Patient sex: M
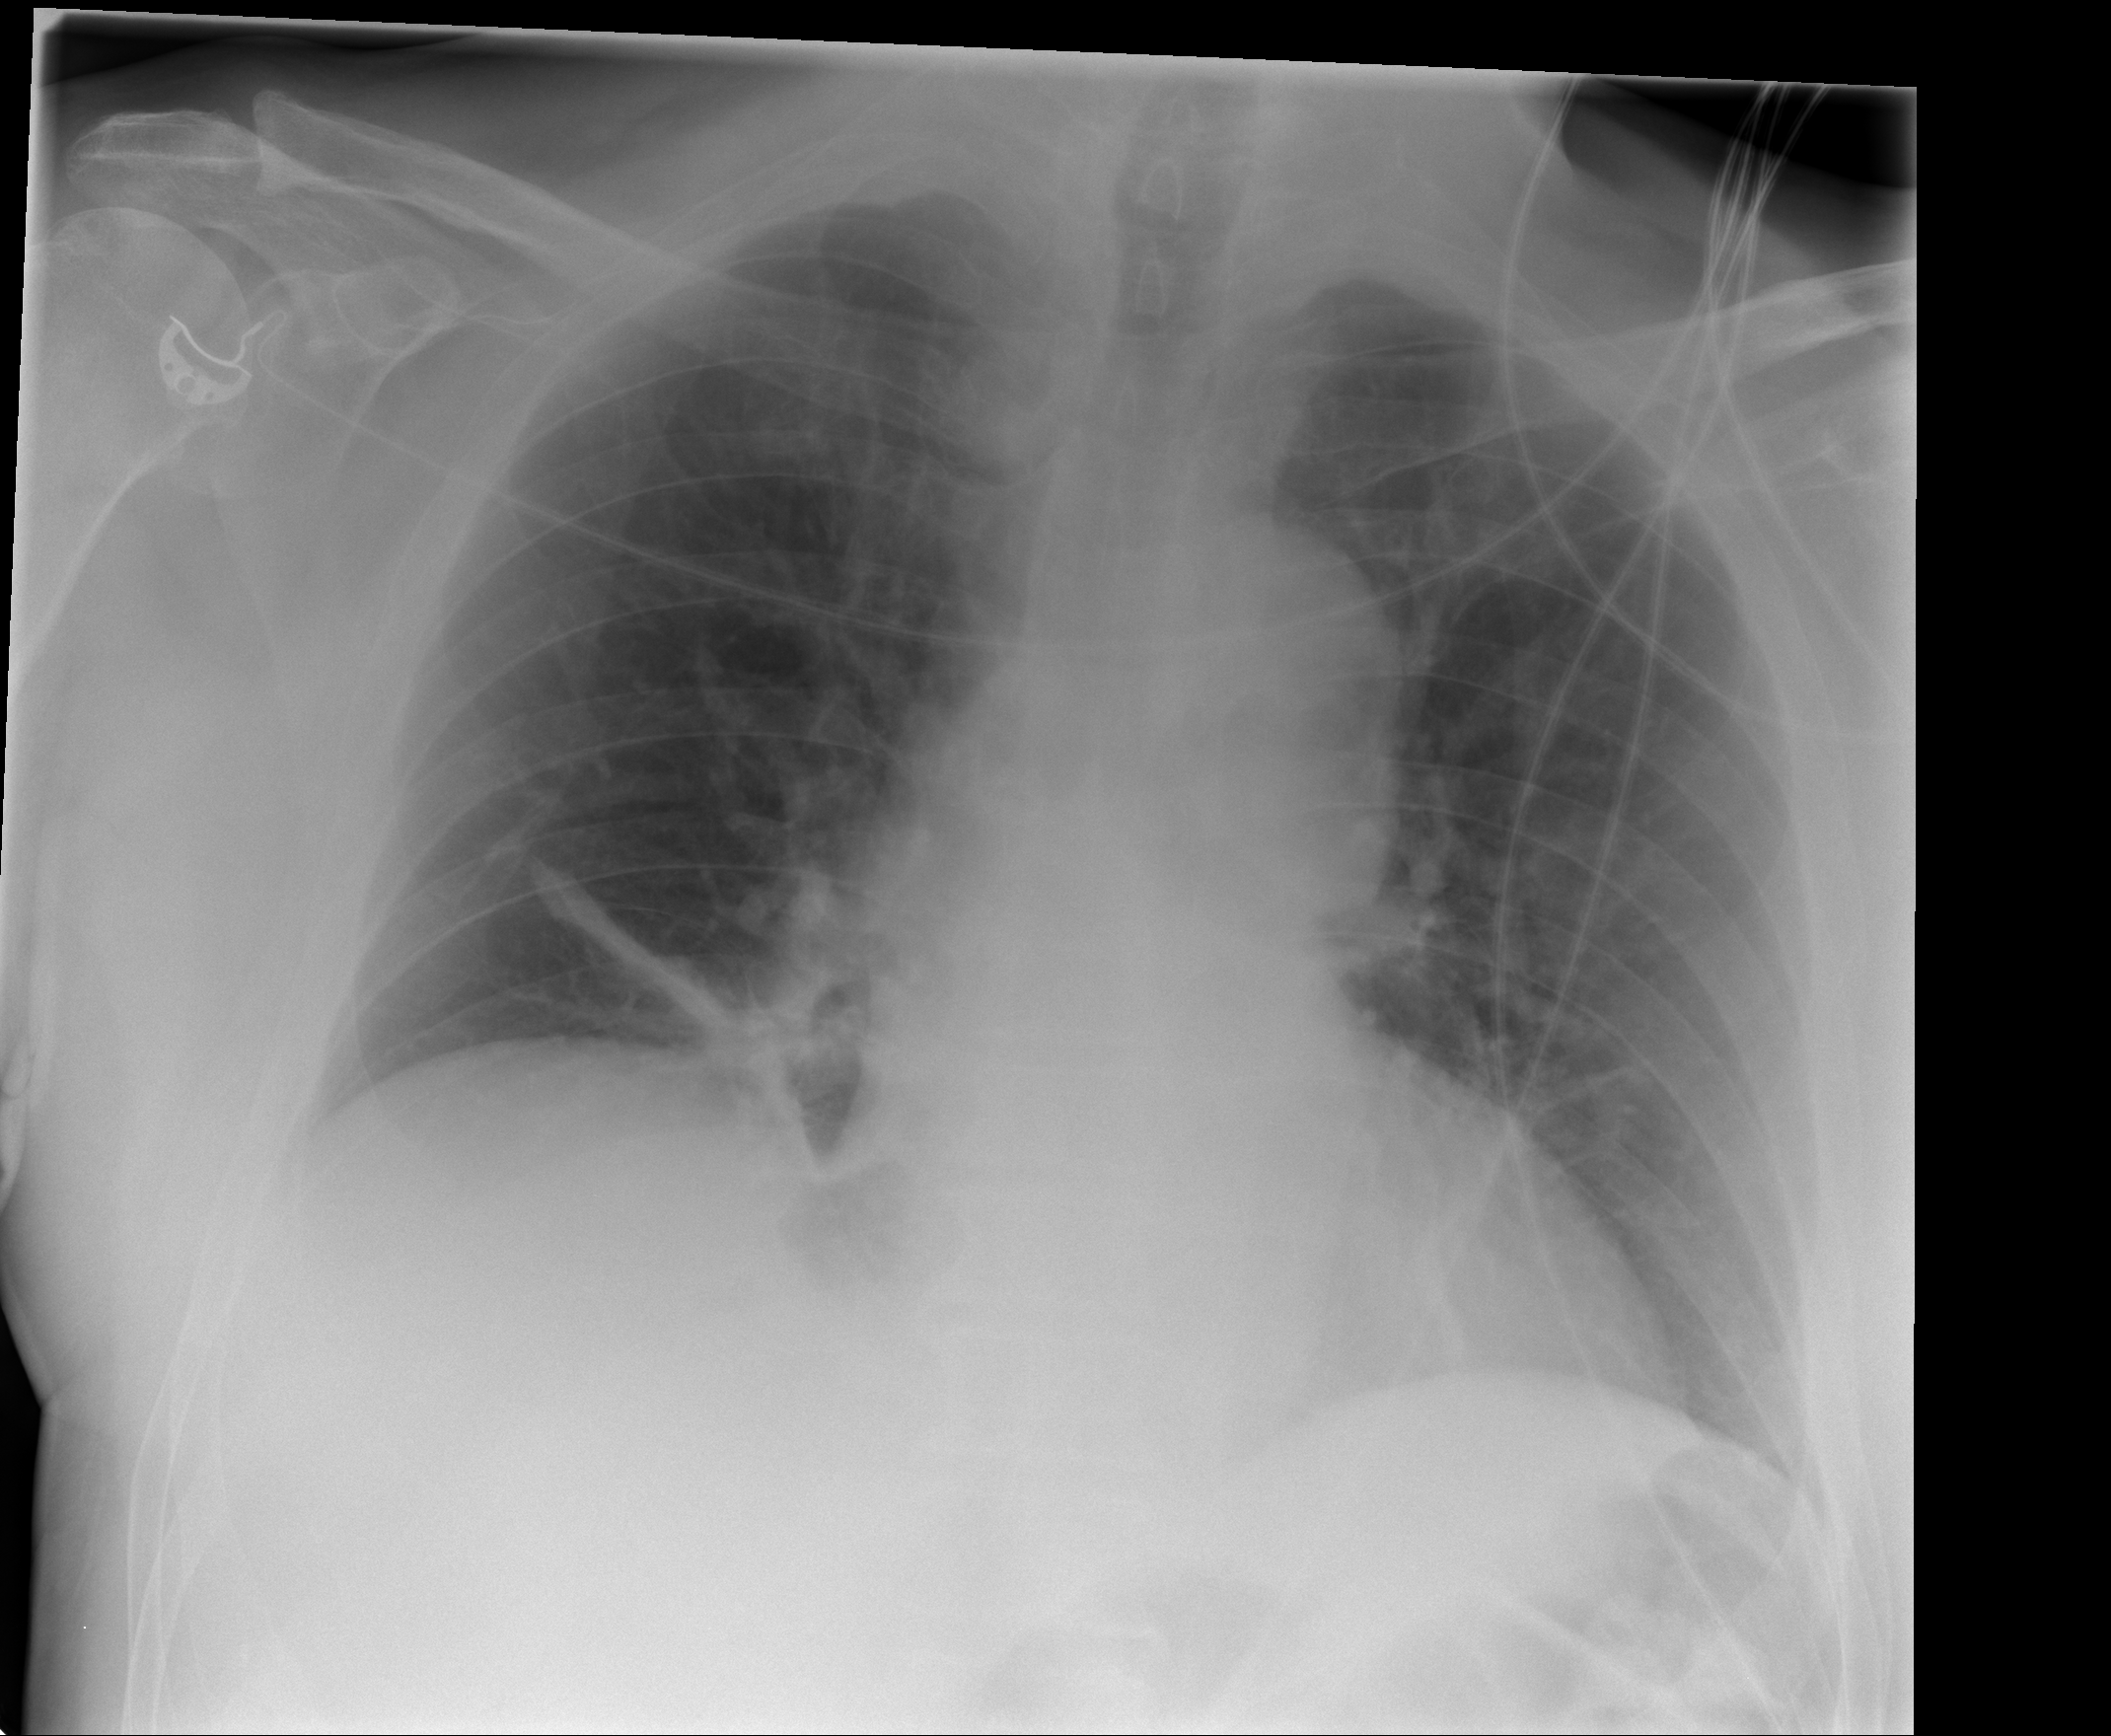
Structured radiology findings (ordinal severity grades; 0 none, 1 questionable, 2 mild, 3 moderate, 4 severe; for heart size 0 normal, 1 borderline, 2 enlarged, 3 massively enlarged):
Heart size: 0
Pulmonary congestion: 0
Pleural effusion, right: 0
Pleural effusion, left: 0
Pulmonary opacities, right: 0
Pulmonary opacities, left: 0
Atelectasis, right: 1
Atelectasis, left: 0